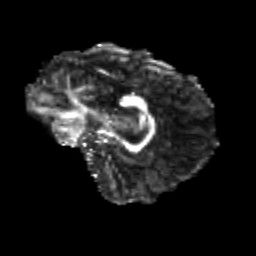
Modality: FA
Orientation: sagittal
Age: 24
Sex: male
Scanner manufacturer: siemens
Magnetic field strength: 3 T
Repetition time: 3.5 s
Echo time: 0.104 s